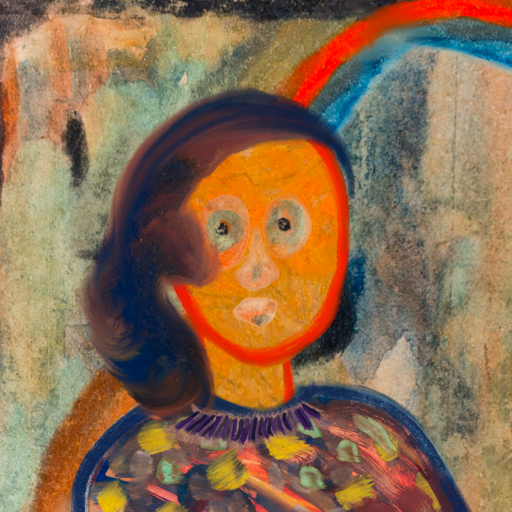
Background: Childish, Head And Neck Front: Sisters, Face Front: Childish, Bust: Mother_And_Son_Mother, Hair Front: Mother_And_Son_Son, Head Accessory: Blank, Second Necklace: Blank, Necklace: HillGirl, Baby: Blank